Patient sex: M
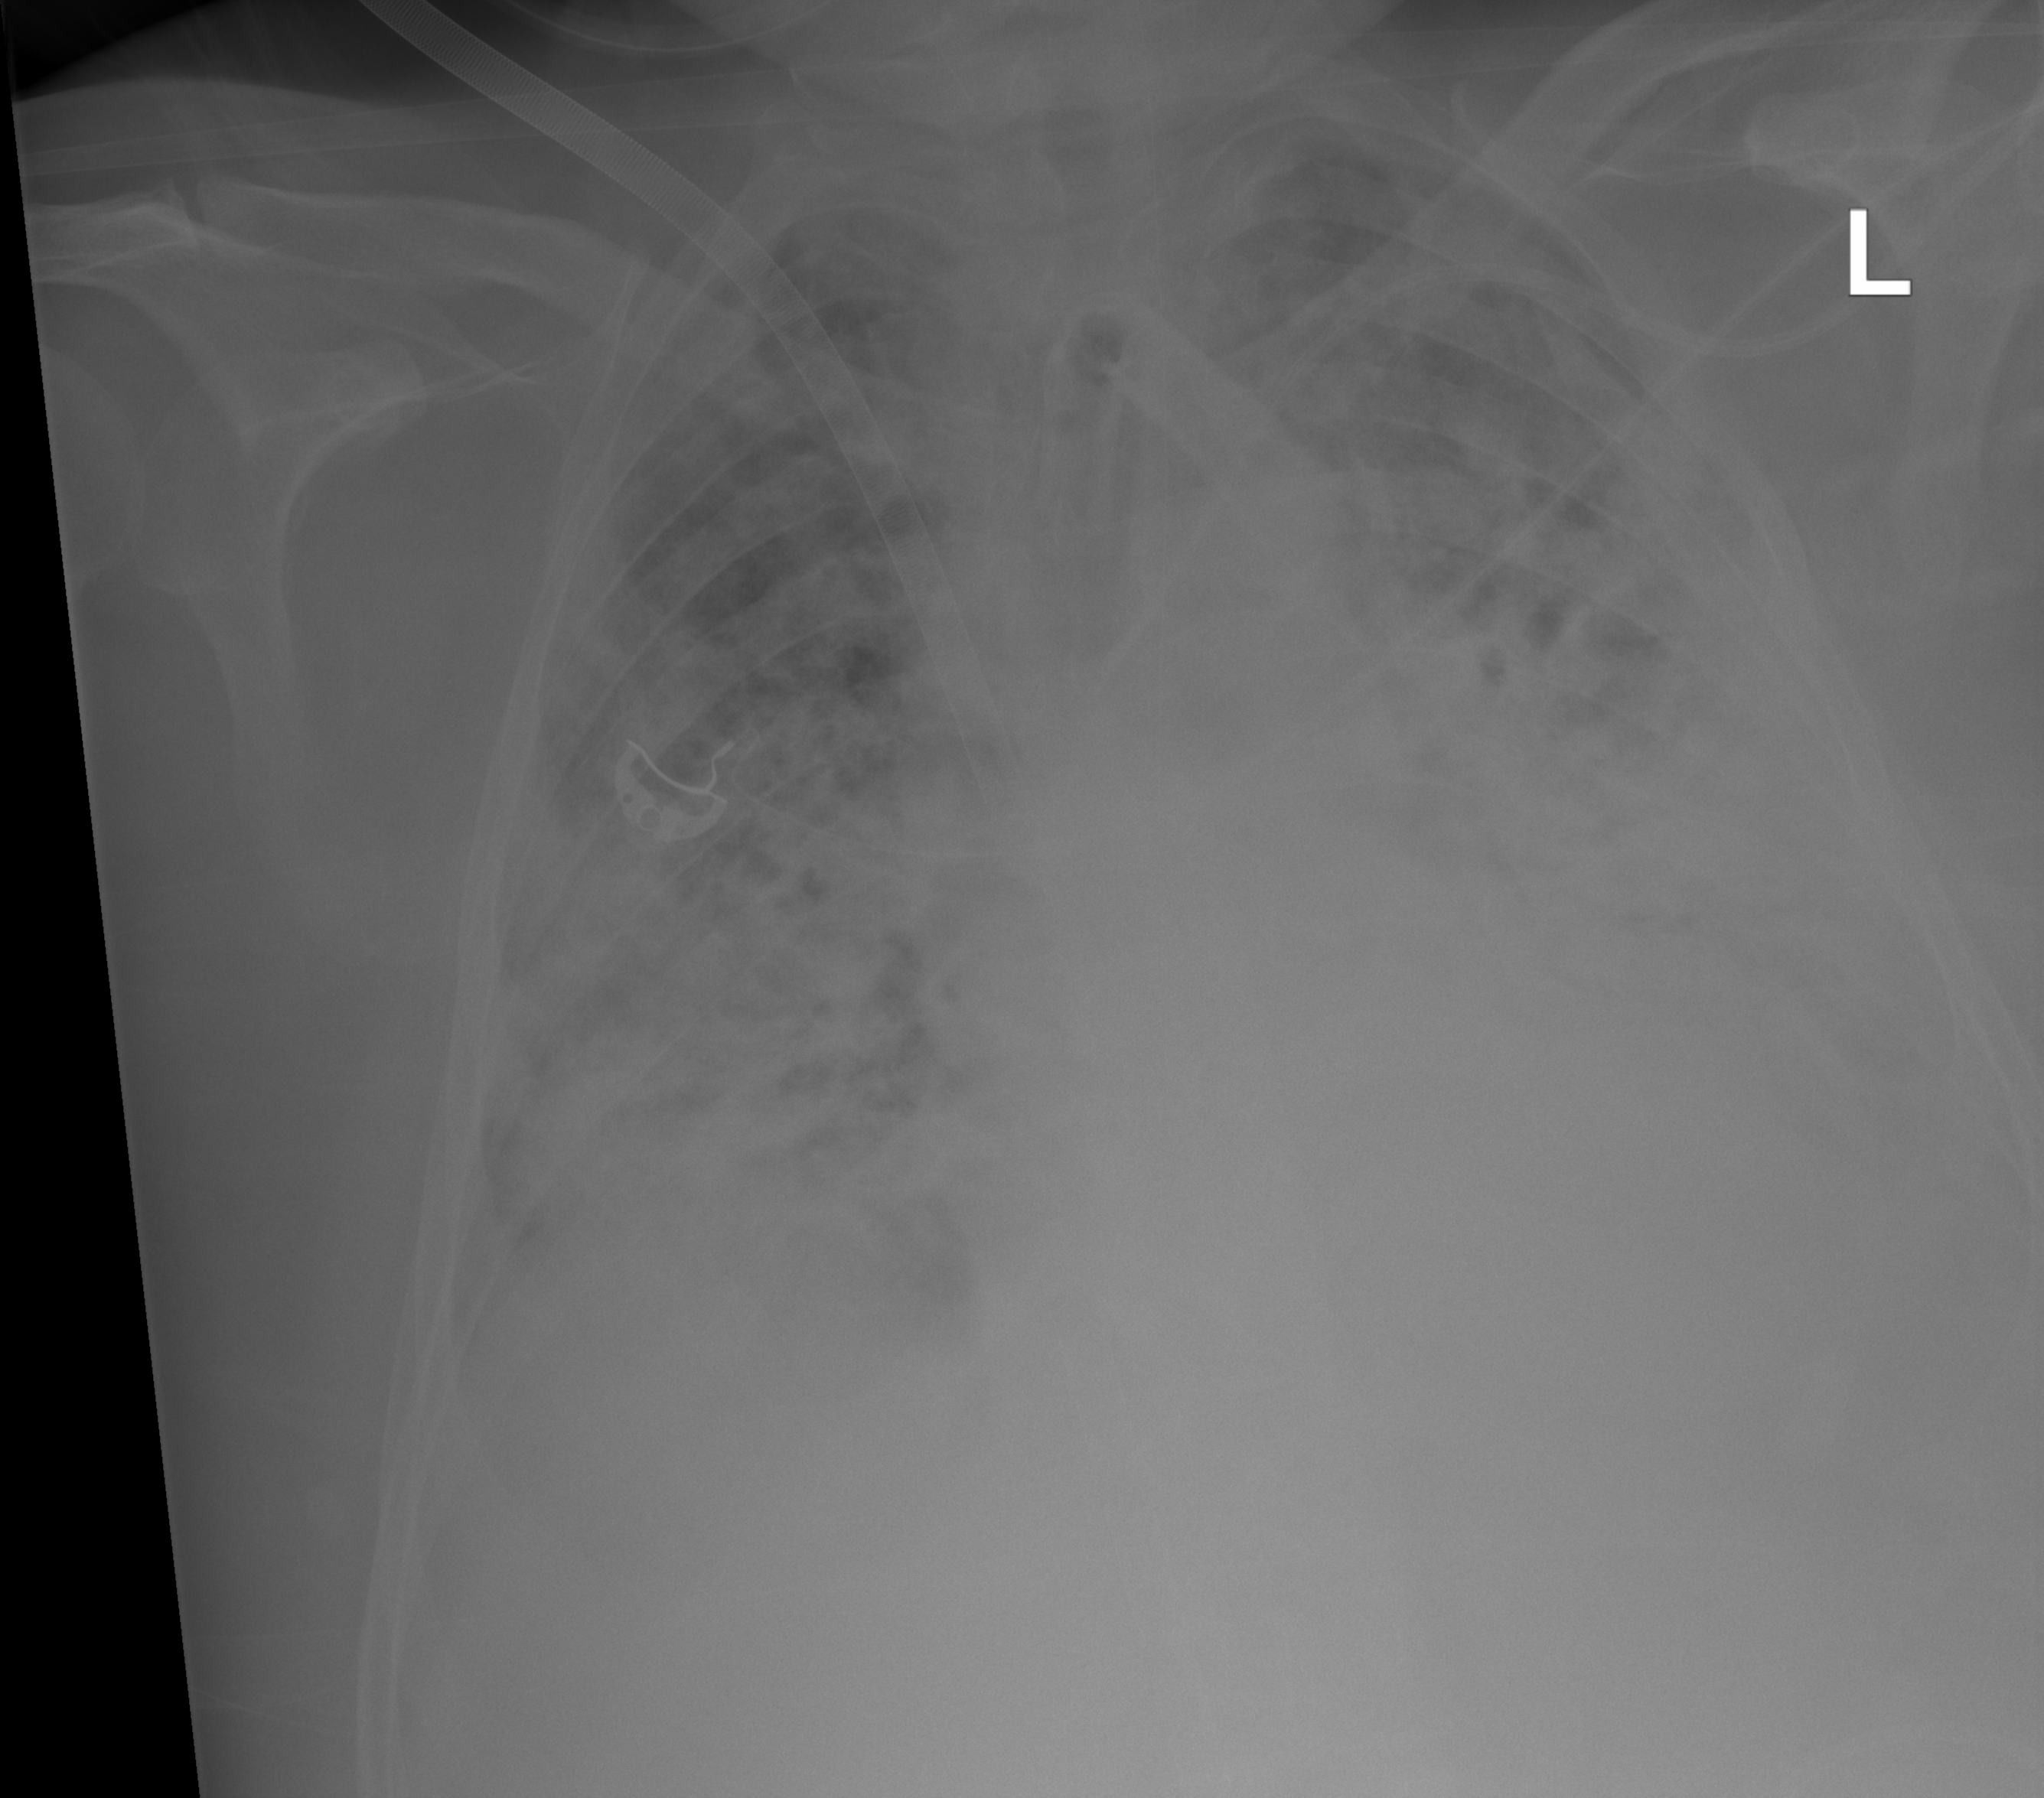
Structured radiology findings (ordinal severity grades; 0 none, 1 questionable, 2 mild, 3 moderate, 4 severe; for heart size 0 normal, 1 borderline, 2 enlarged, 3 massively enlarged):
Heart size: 2
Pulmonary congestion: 2
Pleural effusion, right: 0
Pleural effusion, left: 3
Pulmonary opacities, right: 4
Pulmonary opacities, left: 4
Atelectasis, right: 3
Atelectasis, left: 3